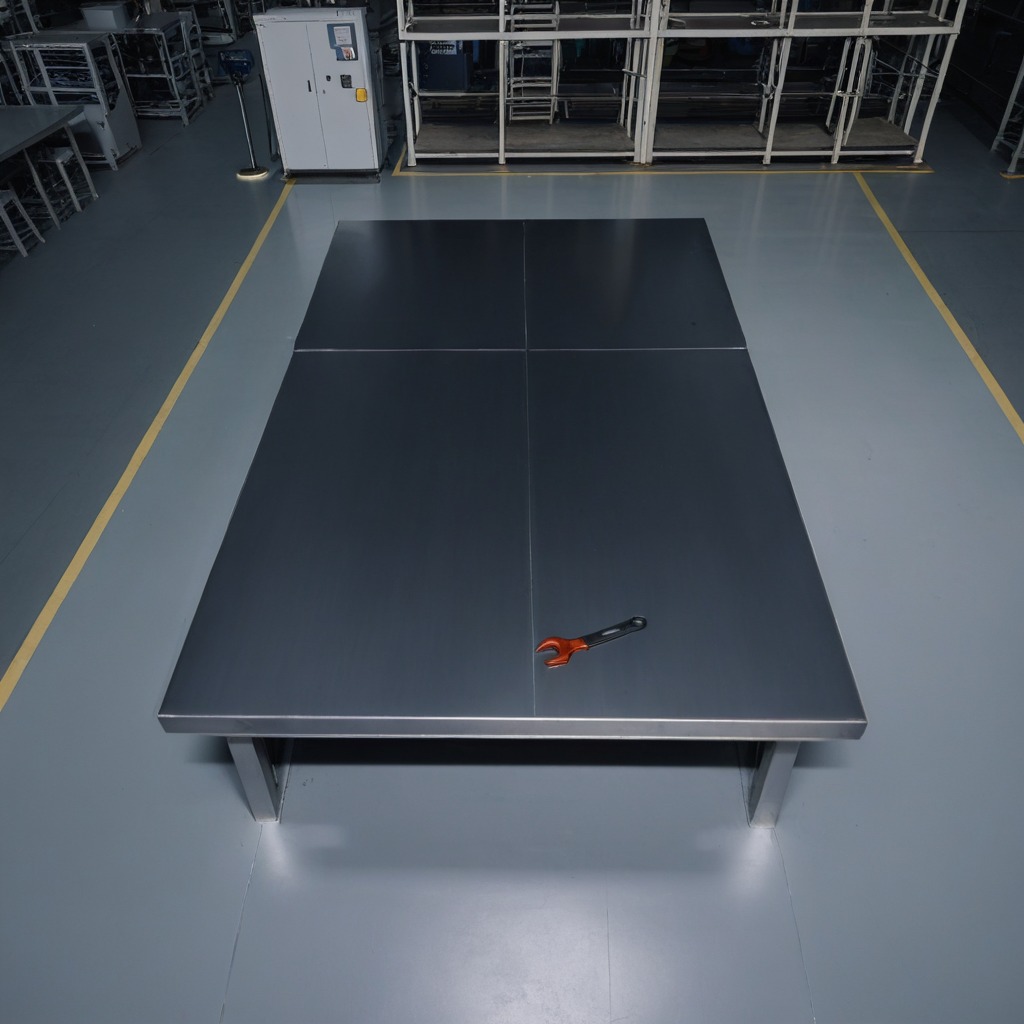
A wrench is lying on the tabletop.